Question: Would there be any way of making the bars under the words automatically size out to the width of the word it's under with out me having to upload specific sized bars for ever menu item I make? Thanks

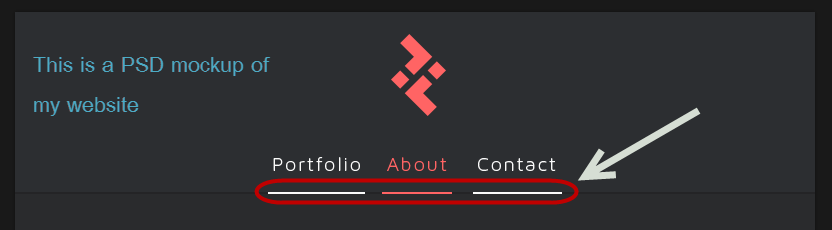
Answer: Looks like it could just be a border-bottom of a link. Here's a <URL>.
'''
<a href="#">Portfolio</a>
<a href="#">Blog</a>
'''
And
'''
#footer a {
border-bottom: 1px solid white;
}
'''